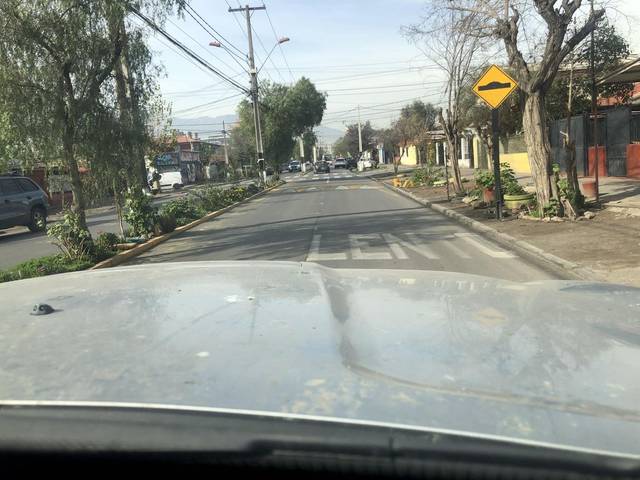
Region: Chile
Coordinates: -33.491, -70.674